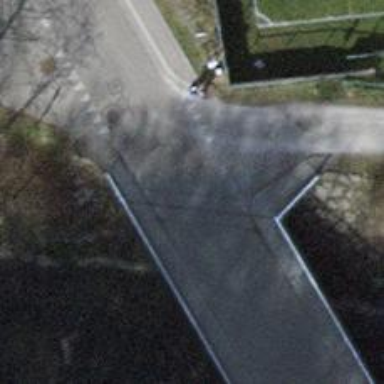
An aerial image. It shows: Residential road with asphalt surface and sidewalk on the left side.